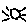
Label: sun